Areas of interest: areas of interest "Nanchang Economic and Technological Development Zone"
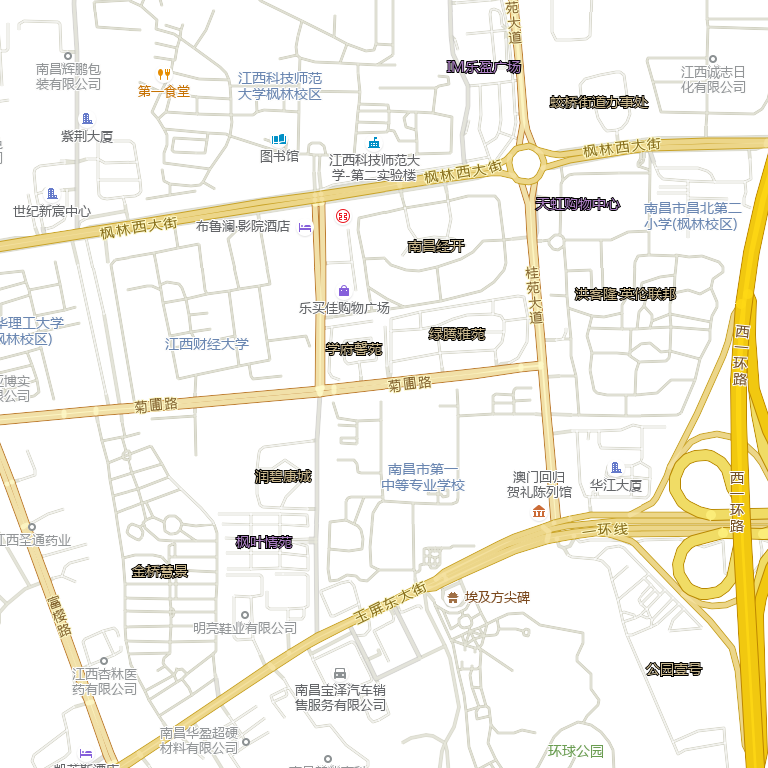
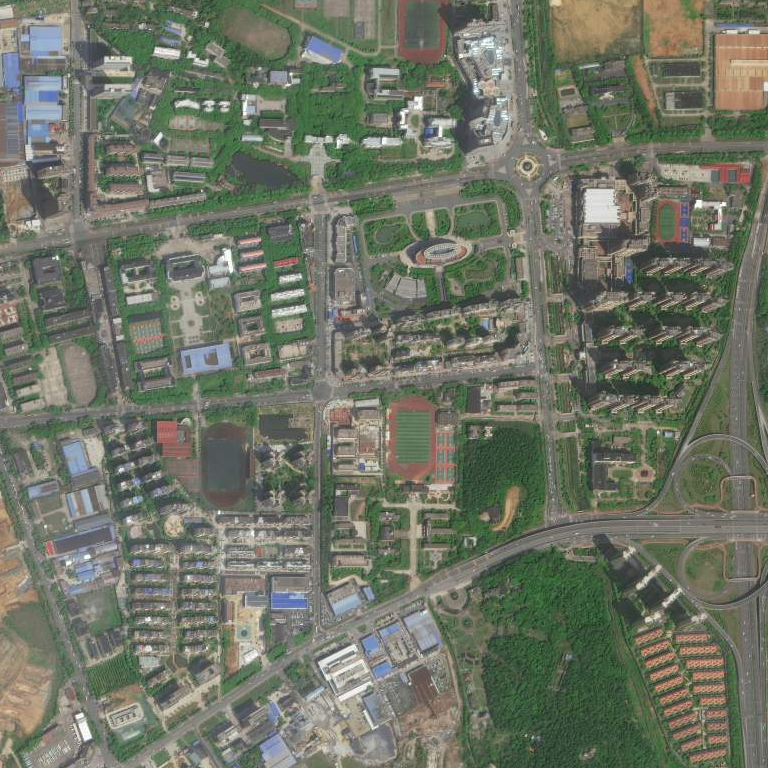